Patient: sex F, age 72
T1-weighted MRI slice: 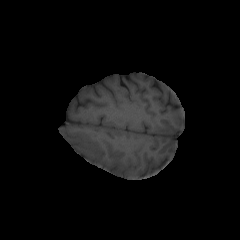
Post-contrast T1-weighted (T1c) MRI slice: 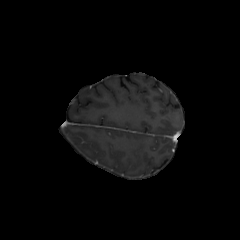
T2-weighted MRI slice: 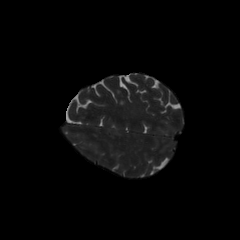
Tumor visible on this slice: yes
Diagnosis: Glioblastoma, IDH-wildtype
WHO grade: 4